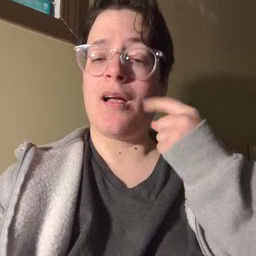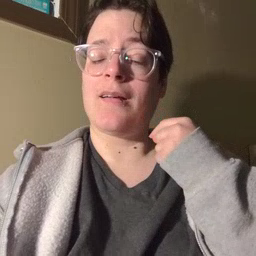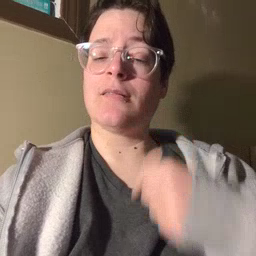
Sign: cry